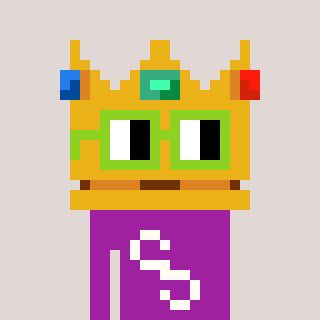
a pixel art character with square light green glasses, a crown-shaped head and a magenta-colored body on a warm background